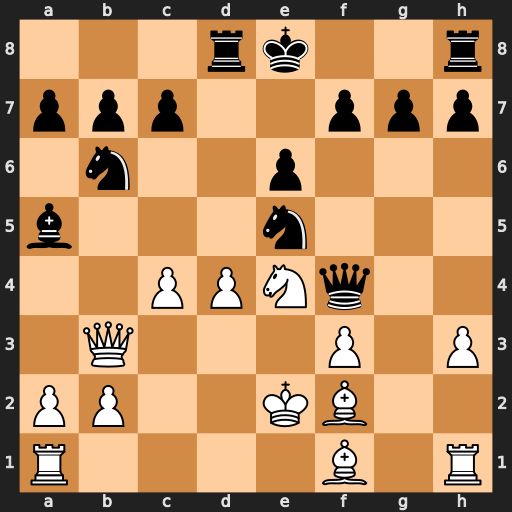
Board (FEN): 3rk2r/ppp2ppp/1n2p3/b3n3/2PPNq2/1Q3P1P/PP2KB2/R4B1R
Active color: w
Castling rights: k
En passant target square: -
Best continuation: Bg3 Qh6 Bxe5